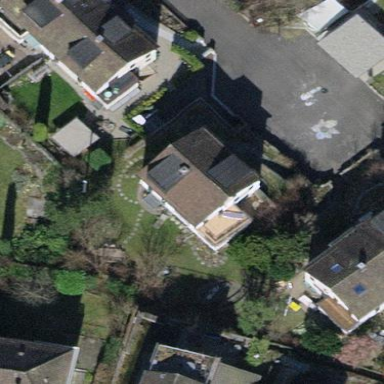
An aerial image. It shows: Building with flat roof.